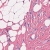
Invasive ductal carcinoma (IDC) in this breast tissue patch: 1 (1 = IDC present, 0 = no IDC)